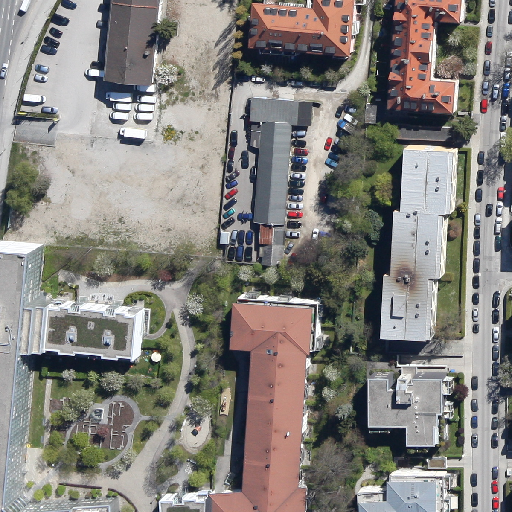
Referring expression: unpaved road